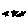
Label: star